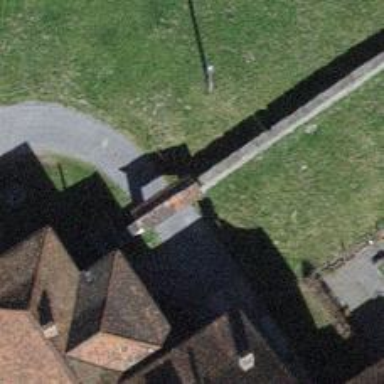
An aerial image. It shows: Wall is shown in the image.